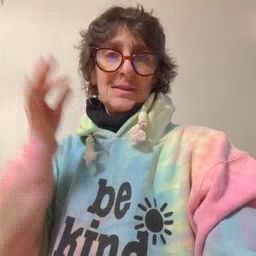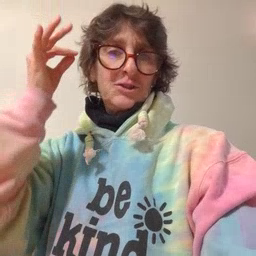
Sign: hair